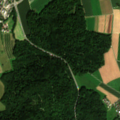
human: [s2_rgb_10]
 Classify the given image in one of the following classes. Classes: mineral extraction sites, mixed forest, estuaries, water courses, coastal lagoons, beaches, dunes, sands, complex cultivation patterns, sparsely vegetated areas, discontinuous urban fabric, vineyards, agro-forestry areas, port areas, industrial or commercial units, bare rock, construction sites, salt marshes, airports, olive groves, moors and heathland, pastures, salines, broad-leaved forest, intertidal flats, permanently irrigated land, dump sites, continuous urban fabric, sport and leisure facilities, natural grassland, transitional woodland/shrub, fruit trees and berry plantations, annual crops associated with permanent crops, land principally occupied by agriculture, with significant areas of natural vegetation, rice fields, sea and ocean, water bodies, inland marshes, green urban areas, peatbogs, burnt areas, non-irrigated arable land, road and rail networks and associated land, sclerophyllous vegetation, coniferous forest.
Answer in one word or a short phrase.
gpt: discontinuous urban fabric, non-irrigated arable land, mixed forest